The image is a wavelet scalogram (time versus scale/frequency) of a rolling-element bearing's vibration signal. Classify the bearing condition as one of: normal, inner_race, outer_race, ball.
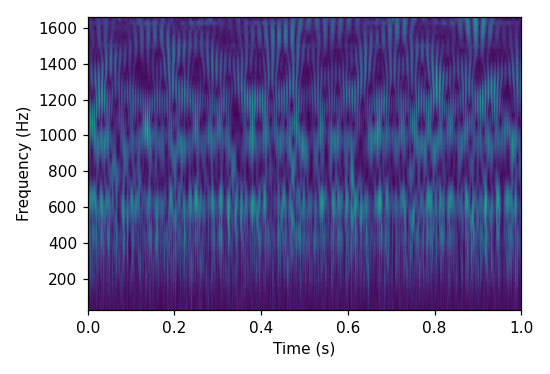
Answer: outer_race